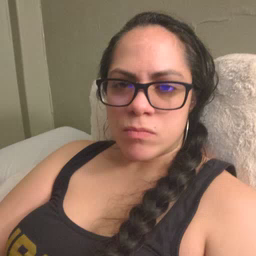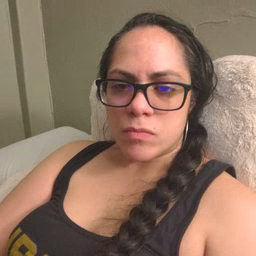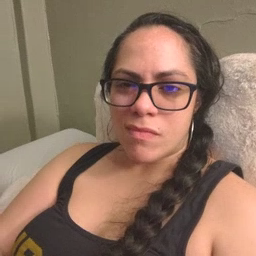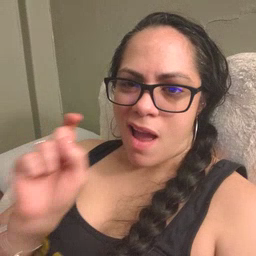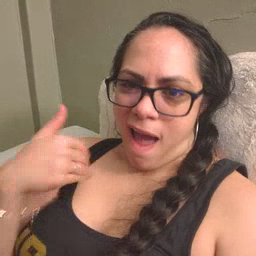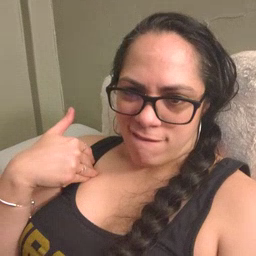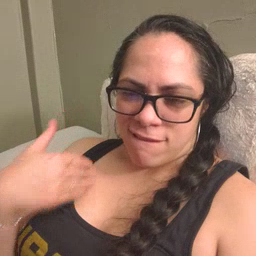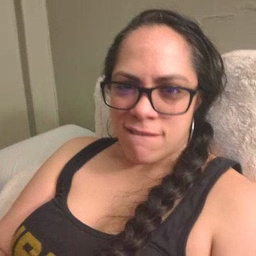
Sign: have